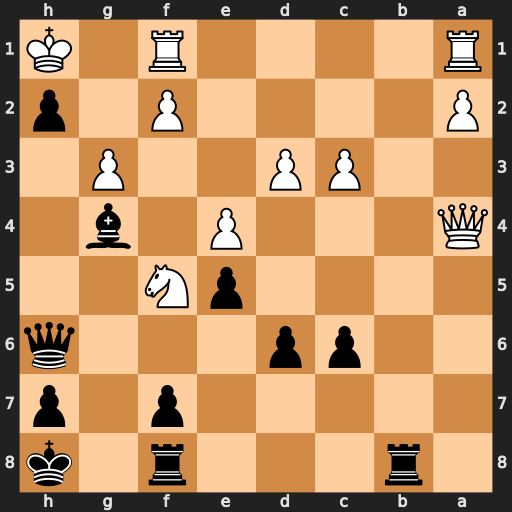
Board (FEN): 1r3r1k/5p1p/2pp3q/4pN2/Q3P1b1/2PP2P1/P4P1p/R4R1K
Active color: b
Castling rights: -
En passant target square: -
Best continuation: Bf3#